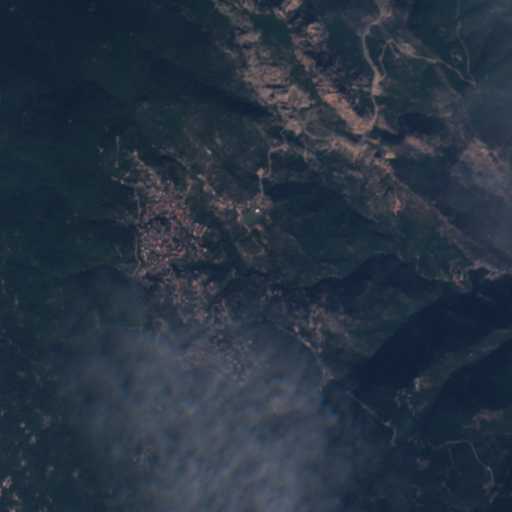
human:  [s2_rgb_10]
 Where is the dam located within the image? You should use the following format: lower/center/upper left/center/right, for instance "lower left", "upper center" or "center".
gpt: The dam is located in the center right of the image.
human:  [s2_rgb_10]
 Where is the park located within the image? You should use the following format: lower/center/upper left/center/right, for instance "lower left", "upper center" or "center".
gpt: The park is located in the center of the image.
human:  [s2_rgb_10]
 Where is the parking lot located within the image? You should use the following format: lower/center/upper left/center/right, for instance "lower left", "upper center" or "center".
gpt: The parking lot is located in the center left of the image.
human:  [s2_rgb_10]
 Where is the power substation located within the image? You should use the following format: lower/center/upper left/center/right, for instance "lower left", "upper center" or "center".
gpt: The power substation is located in the center right of the image.
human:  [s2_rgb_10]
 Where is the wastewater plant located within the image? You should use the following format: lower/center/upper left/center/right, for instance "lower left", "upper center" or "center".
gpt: The wastewater plant is located in the center of the image.
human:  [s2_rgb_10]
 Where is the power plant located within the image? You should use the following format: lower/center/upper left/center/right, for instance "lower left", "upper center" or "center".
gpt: There is no power plant in the image.